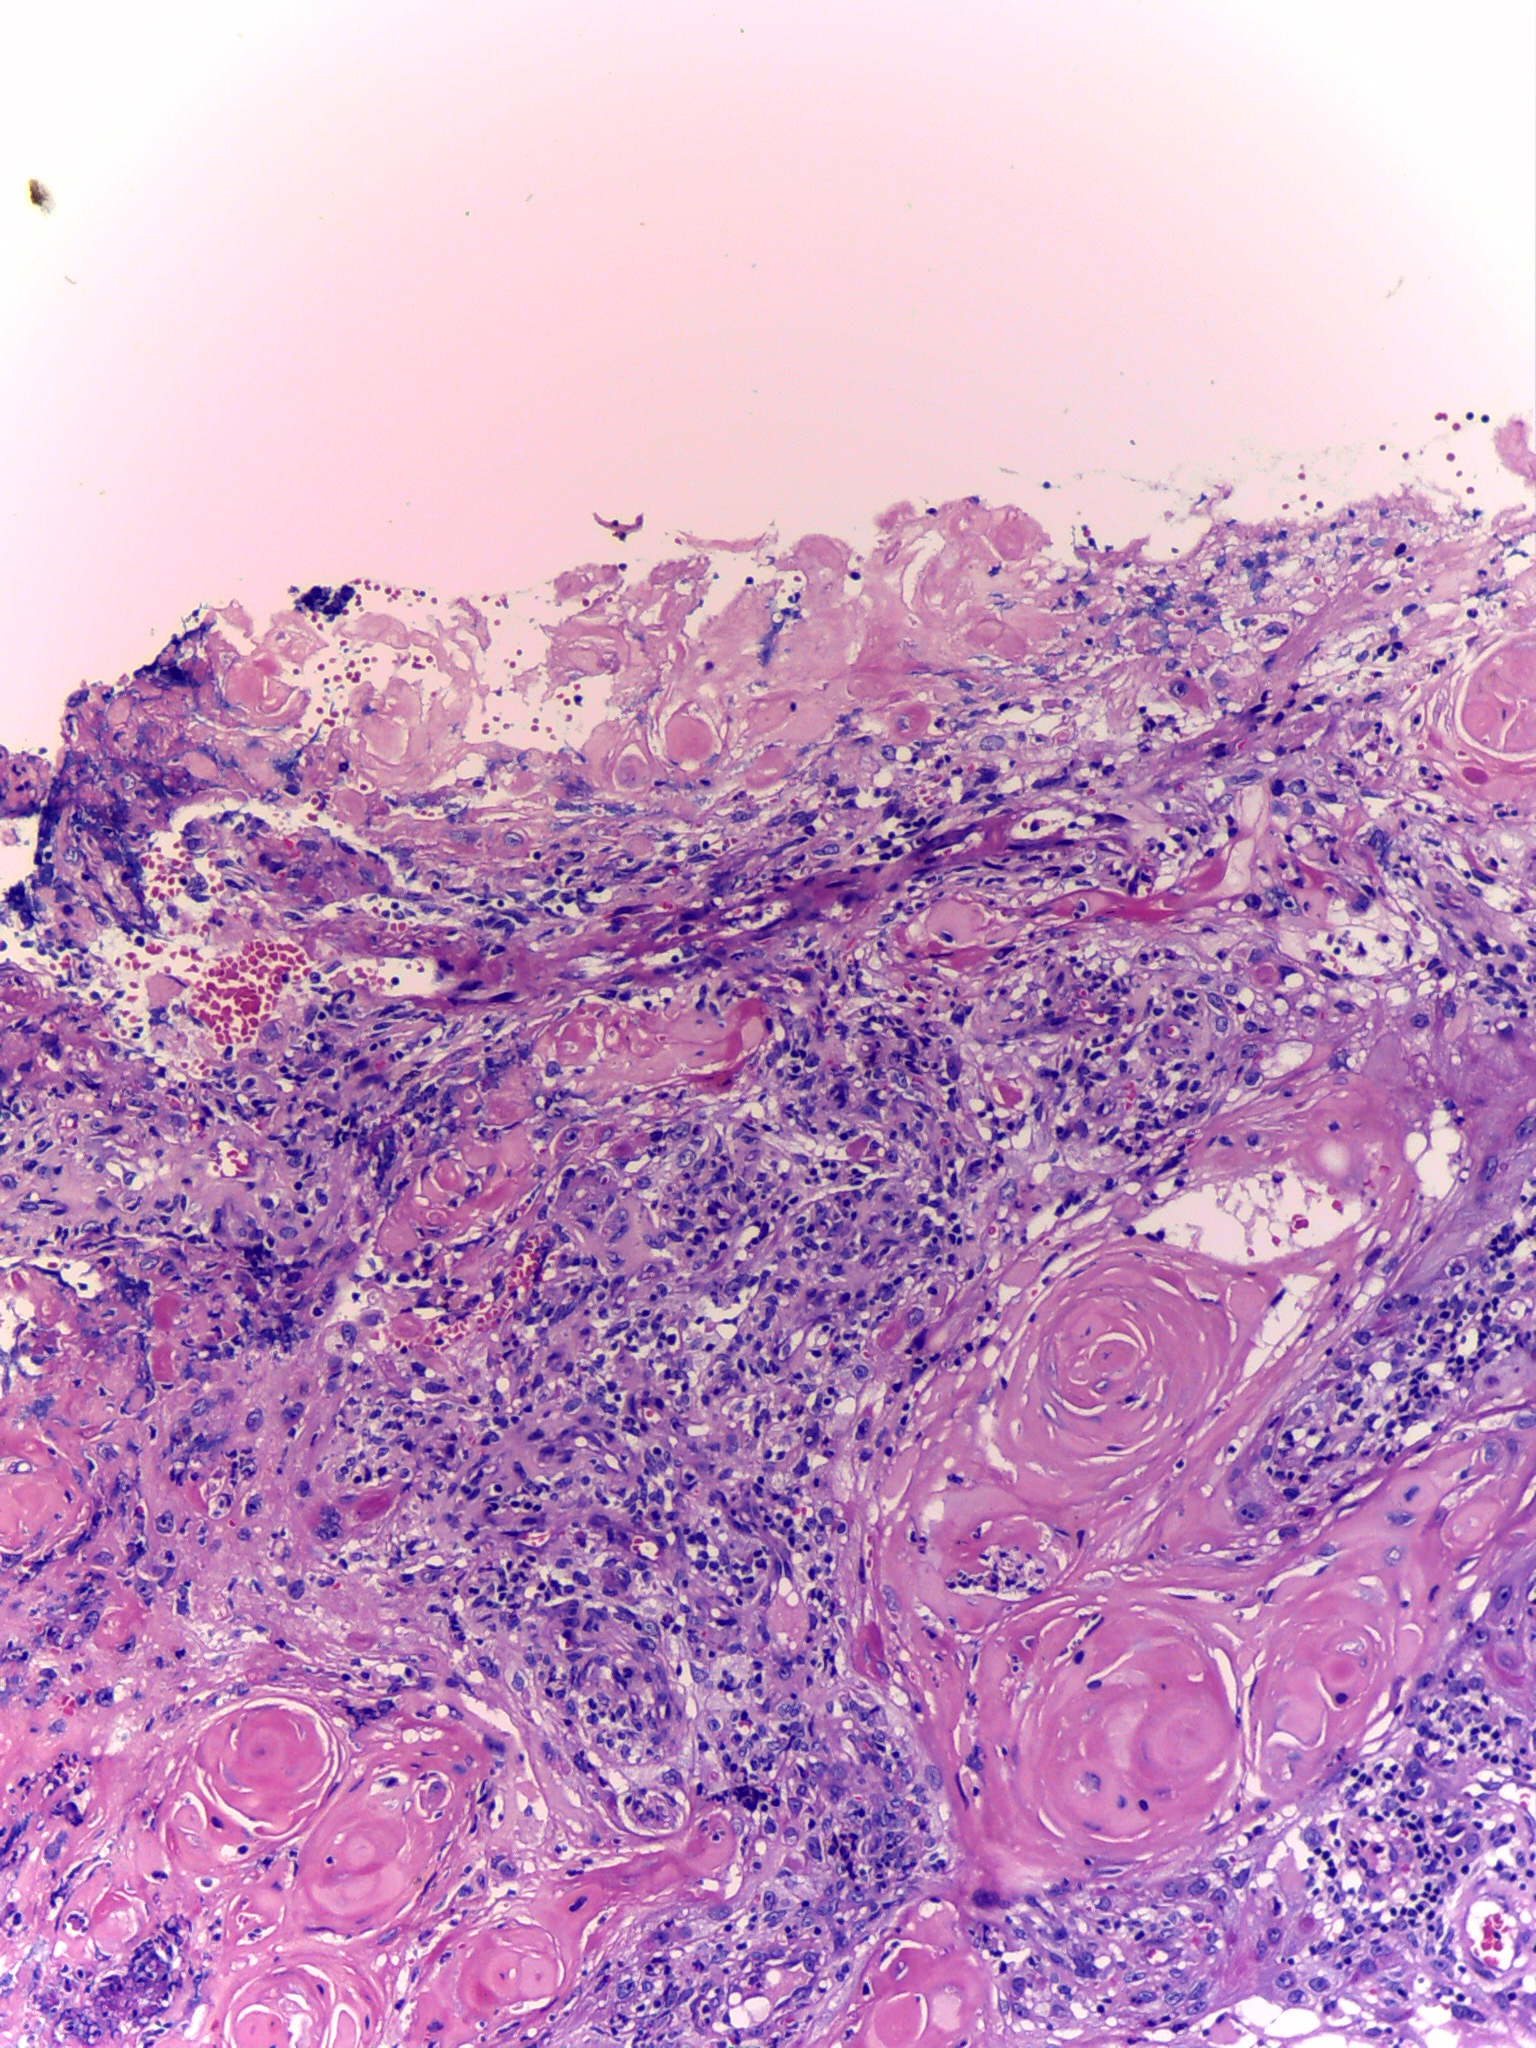
Diagnosis: OSCC